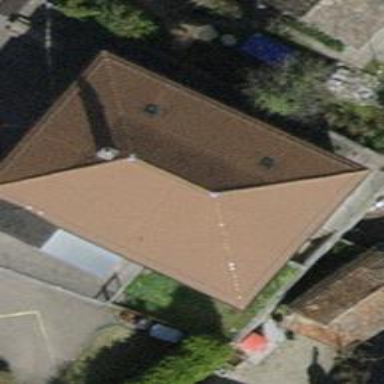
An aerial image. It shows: Pyramidal-shaped roof covered with tiles in kindergarten building.